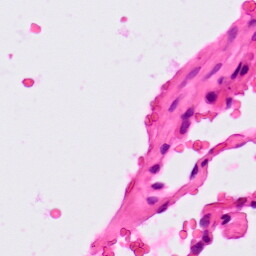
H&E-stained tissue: Lung